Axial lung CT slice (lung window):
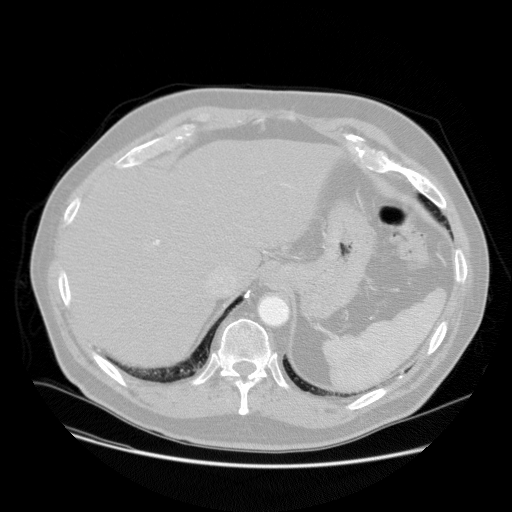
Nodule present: no